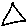
Label: triangle